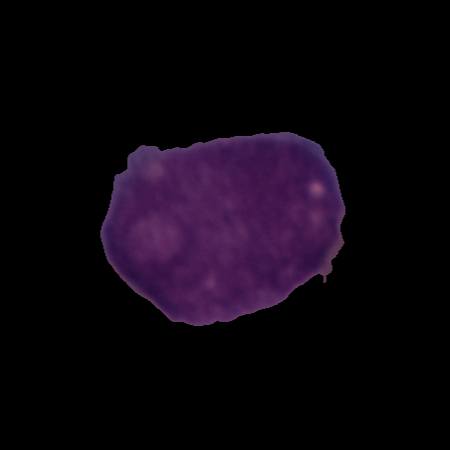
Label: cancer